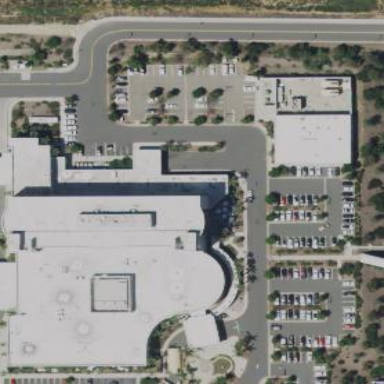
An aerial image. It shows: Hospital building.